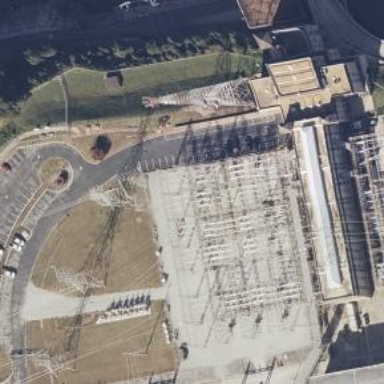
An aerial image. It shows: Switch used for power control.